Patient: sex F, age 68
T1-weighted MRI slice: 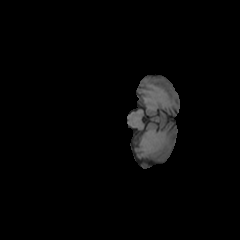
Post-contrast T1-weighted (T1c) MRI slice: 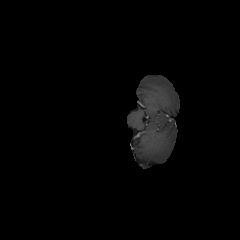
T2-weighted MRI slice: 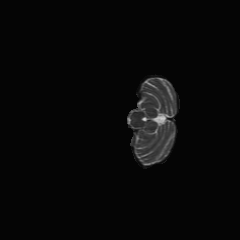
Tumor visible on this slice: no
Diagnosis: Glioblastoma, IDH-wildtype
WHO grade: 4